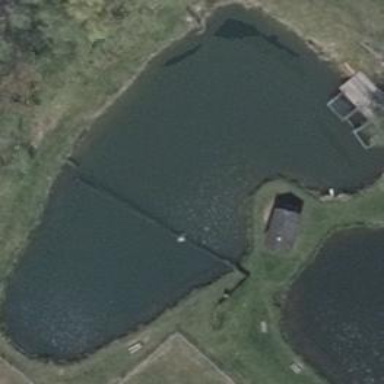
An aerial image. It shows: Pond surrounded by natural water.